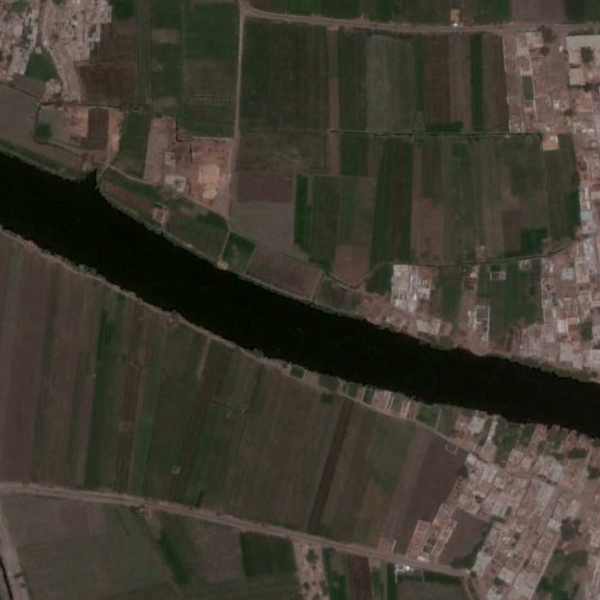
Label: River